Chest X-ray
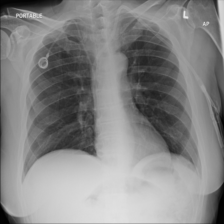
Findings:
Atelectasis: negative
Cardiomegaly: negative
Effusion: negative
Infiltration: negative
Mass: negative
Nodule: negative
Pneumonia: negative
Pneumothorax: negative
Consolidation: negative
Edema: negative
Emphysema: negative
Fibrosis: negative
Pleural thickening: negative
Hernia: negative